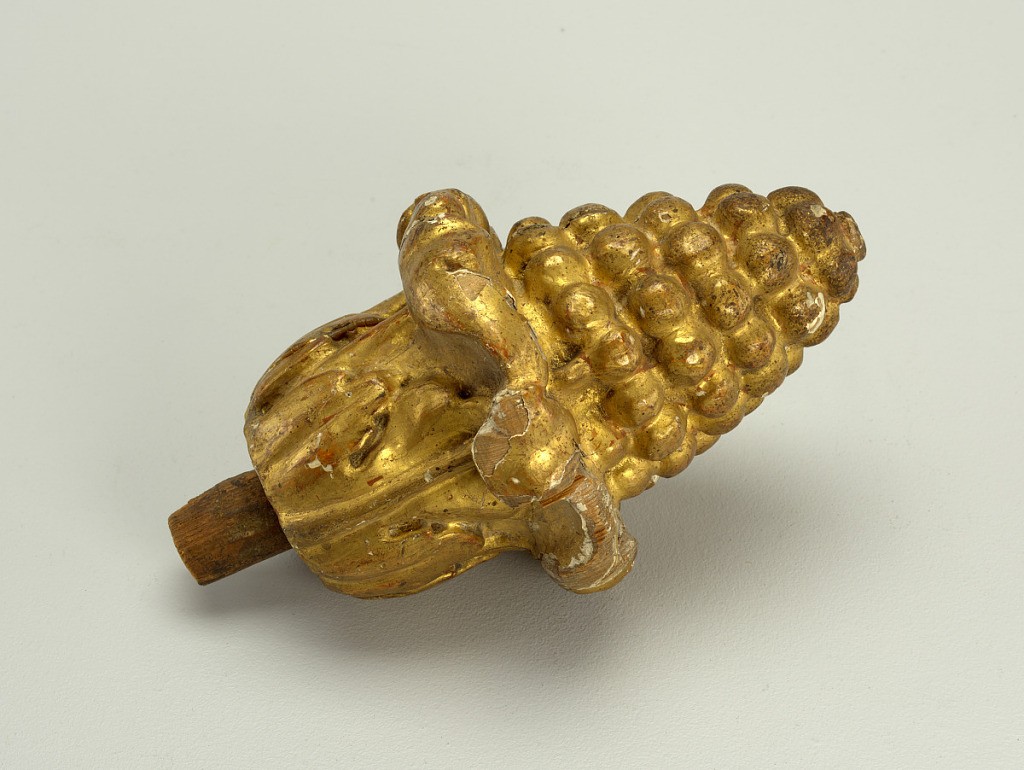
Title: Finial
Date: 18th century
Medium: Wood, carved and gilt
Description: Possibly Italian or Mid-Continental